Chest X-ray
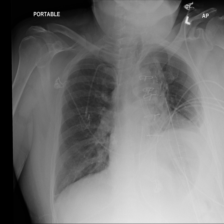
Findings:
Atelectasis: negative
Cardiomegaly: negative
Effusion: negative
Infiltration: negative
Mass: negative
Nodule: negative
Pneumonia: negative
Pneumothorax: negative
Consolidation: negative
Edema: negative
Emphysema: negative
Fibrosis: negative
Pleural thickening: negative
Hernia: negative